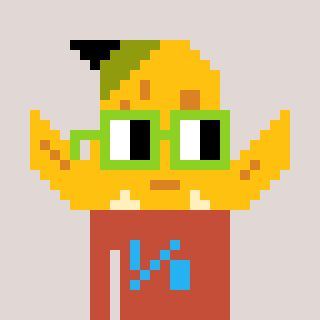
a pixel art character with square light green glasses, a banana-shaped head and a rust-colored body on a warm background